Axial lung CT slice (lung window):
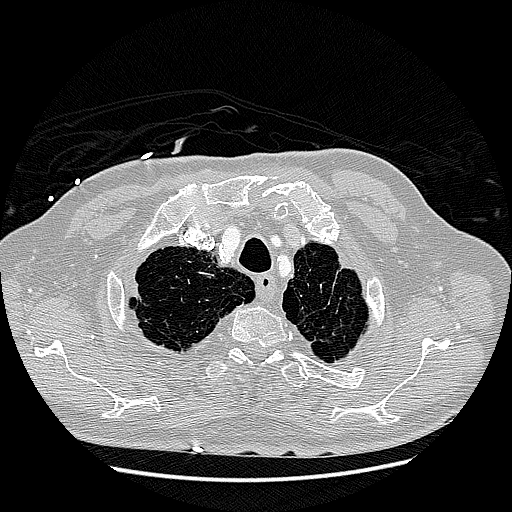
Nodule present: no